This time-domain trace was recorded on a rotor test rig. Determine the machine's mechanical condition. Answer with exactly one of: normal, misalignment, unbalance, looseness.
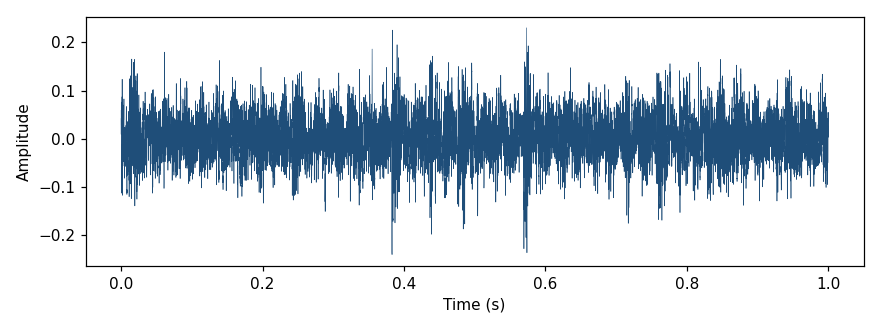
Answer: misalignment